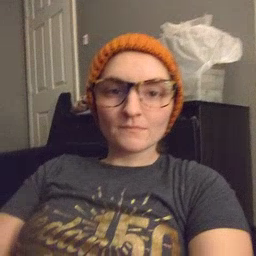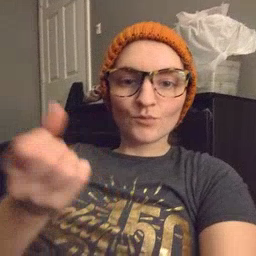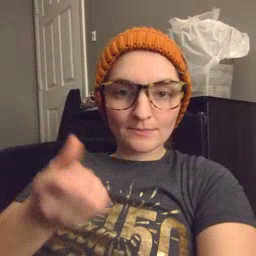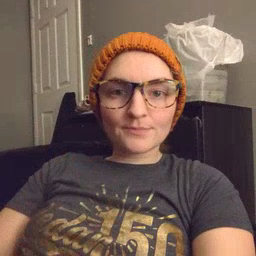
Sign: drawer